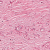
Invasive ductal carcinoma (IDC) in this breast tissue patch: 1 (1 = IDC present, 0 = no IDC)